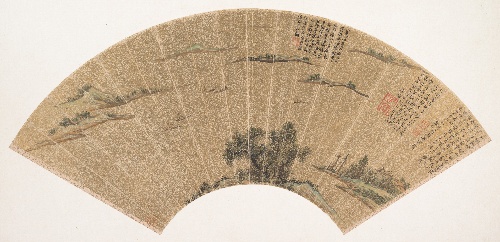
Title: 明   文徵明  太湖群嶼圖     扇面|View of Lake Tai
Artist: Wen Zhengming
Artist bio: Chinese, 1470–1559
Date: dated 1543
Object type: Folding fan mounted as an album leaf
Classification: Paintings
Medium: Folding fan mounted as an album leaf; ink and color on gold-flecked paper
Culture: China
Period: Ming dynasty (1368–1644)
Dimensions: 9 3/4 x 20 3/4 in. (24.8 x 52.7 cm)
Department: Asian Art
Credit line: Purchase, The Dillon Fund Gift, 1982
Accession year: 1982
Repository: Metropolitan Museum of Art, New York, NY
Tags: Landscapes